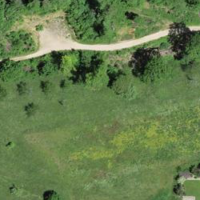
EUNIS habitat code: 24
Species observed at this site:
Juglans regia